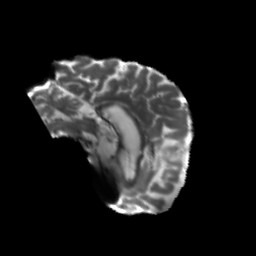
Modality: T2w
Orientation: sagittal
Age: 66
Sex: female
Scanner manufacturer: siemens
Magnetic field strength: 3 T
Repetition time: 5.25 s
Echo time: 0.08 s